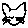
Label: cat